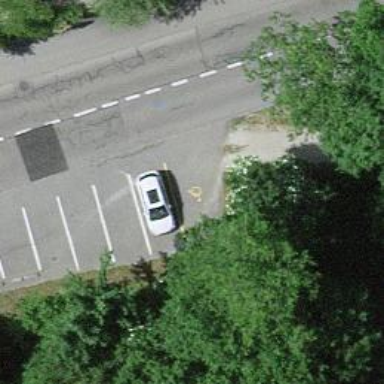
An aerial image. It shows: Bollard barrier.